Question: I'm starting to learn to use Inkscape, and I'm going through <URL> on creating a shiny clockface.
Each hour position is represented by a circle, so I want to place the circle's rotation cross mark is the absolute center of the circle, as well as put the circle at one of the 12/3/6/9 o'clock positions, as in this picture:

I can't figure out how to enable guides (the blue horizontal and vertical lines in the pic) to help me center and snap everything into the correct place, though.
Any ideas? (I'm using the latest version of Inkscape on Mac OS X.)
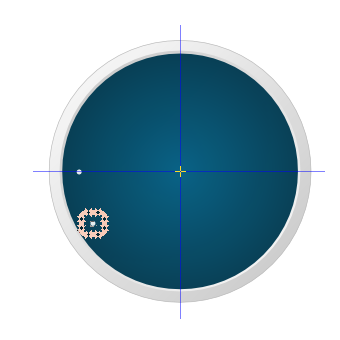
Answer: <URL> may be what you need. A horizontal guide can be dragged from the middle of the horizontal ruler onto the drawing field. Similarly a vertical guide from the middle of the vertical ruler.